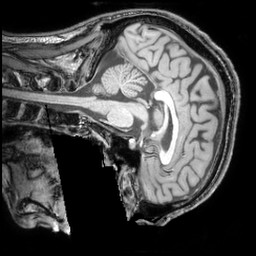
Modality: T1w
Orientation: sagittal
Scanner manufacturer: philips
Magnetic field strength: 3 T
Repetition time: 0.008077 s
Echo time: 0.003699 s